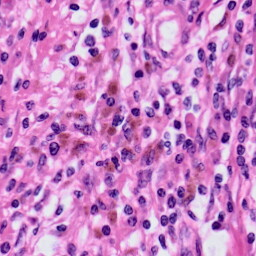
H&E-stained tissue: Skin